Question: I have been trying to add custom fonts and custom sizes in select boxes provided with the 'RichTextArea' of Vaadin.

How do I do this?
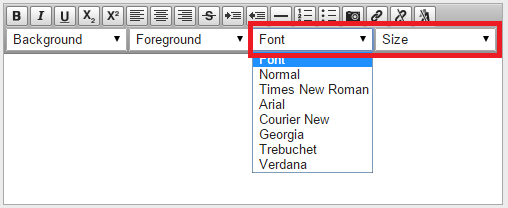
Answer: There is no "server-side" way to handle this (up to including Vaadin 7.4). As the <URL> states:
> 'RichTextArea' inherits 'TextField' and does not add any API functionality over it. You can add new functionality by extending the client-side components 'VRichTextArea' and 'VRichTextToolbar'.
So now have a look at the source of 'VRichTextToolbar' and see, that the font lists are build by private methods called in the c'tor. So basically you would have to write it for yourself. Then you would have to learn, how to actually add all those functionality on the client side.
So other tricks to make this work are: Use CSS to hide things from the toolbar (not feasable in your case, you want might want to also add) or use Javascript to add/remove/manipulate things. Of course this is very fragile in the long term.
In the end there is only one sound advice (at least for Vaadin up to 7.4):
Use an addon:
- CKEdit *) <URL>
*) Ratings and download counts make this the best choice as of writing these lines.